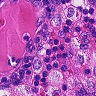
Metastatic tissue present: no